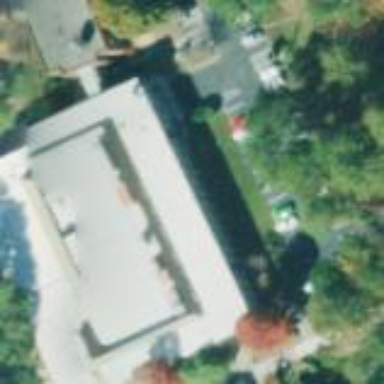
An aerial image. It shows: College building.